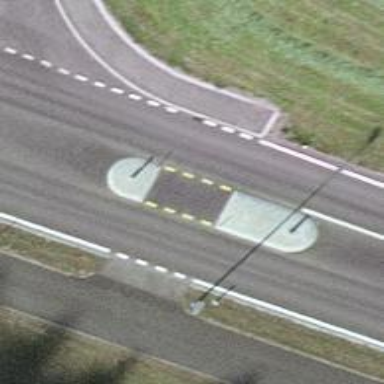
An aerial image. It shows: Unmarked crossing with pedestrian island.